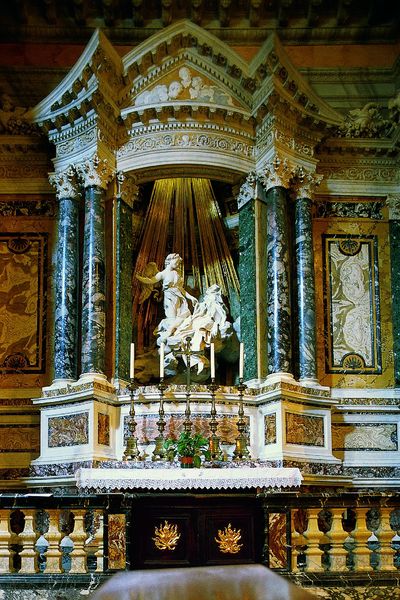
Titel: Altar in der Capella Cornaro
Künstler: Giovanni Lorenzo Bernini
Standort: Rom, S. Maria della Vittoria (EU - I - Latium)
Schlagwörter: blau, himmel, weiß, gelb, grün, blumen, geschwungen, marmor, säulen, barock, falten, spitze, kirche, figur, gold, pflanze, engel, skulptur, schiff, giebel, kerzen, leuchter, geländer, faltenwurf, plastik, kreuz, balustrade, strahlen, altar, doppelsäulen, gesims, jesus, heilige, golden, maria, altarbild, verzückung, verkündigung, weihnachten, baluster, bernini, theresa, marmod, therese, ndecke, jedusu